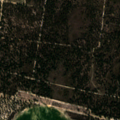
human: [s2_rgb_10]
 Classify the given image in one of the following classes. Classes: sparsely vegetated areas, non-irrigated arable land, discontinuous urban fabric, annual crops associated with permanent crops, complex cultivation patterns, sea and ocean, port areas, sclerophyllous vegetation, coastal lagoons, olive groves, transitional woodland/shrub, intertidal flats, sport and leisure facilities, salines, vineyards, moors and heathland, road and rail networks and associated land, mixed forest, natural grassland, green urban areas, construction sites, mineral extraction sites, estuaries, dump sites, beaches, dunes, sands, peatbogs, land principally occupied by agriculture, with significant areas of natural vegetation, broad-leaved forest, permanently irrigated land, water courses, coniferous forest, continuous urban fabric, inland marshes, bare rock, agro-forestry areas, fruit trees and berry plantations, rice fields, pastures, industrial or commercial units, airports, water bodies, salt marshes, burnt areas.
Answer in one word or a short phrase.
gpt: permanently irrigated land, mixed forest, moors and heathland, transitional woodland/shrub